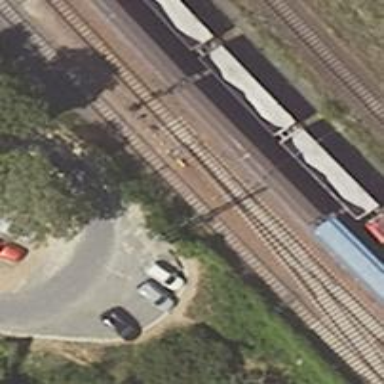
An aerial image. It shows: Railway signal.